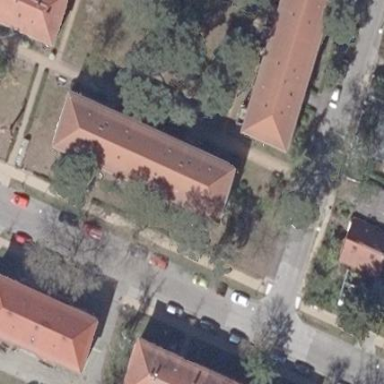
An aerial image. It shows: Hipped roof on apartment building.